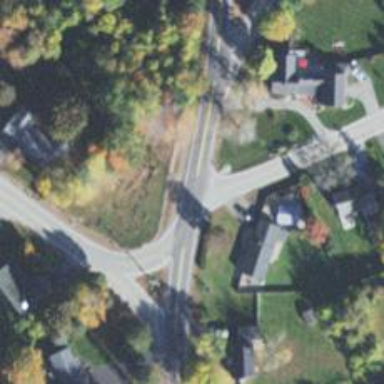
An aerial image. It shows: Junction.